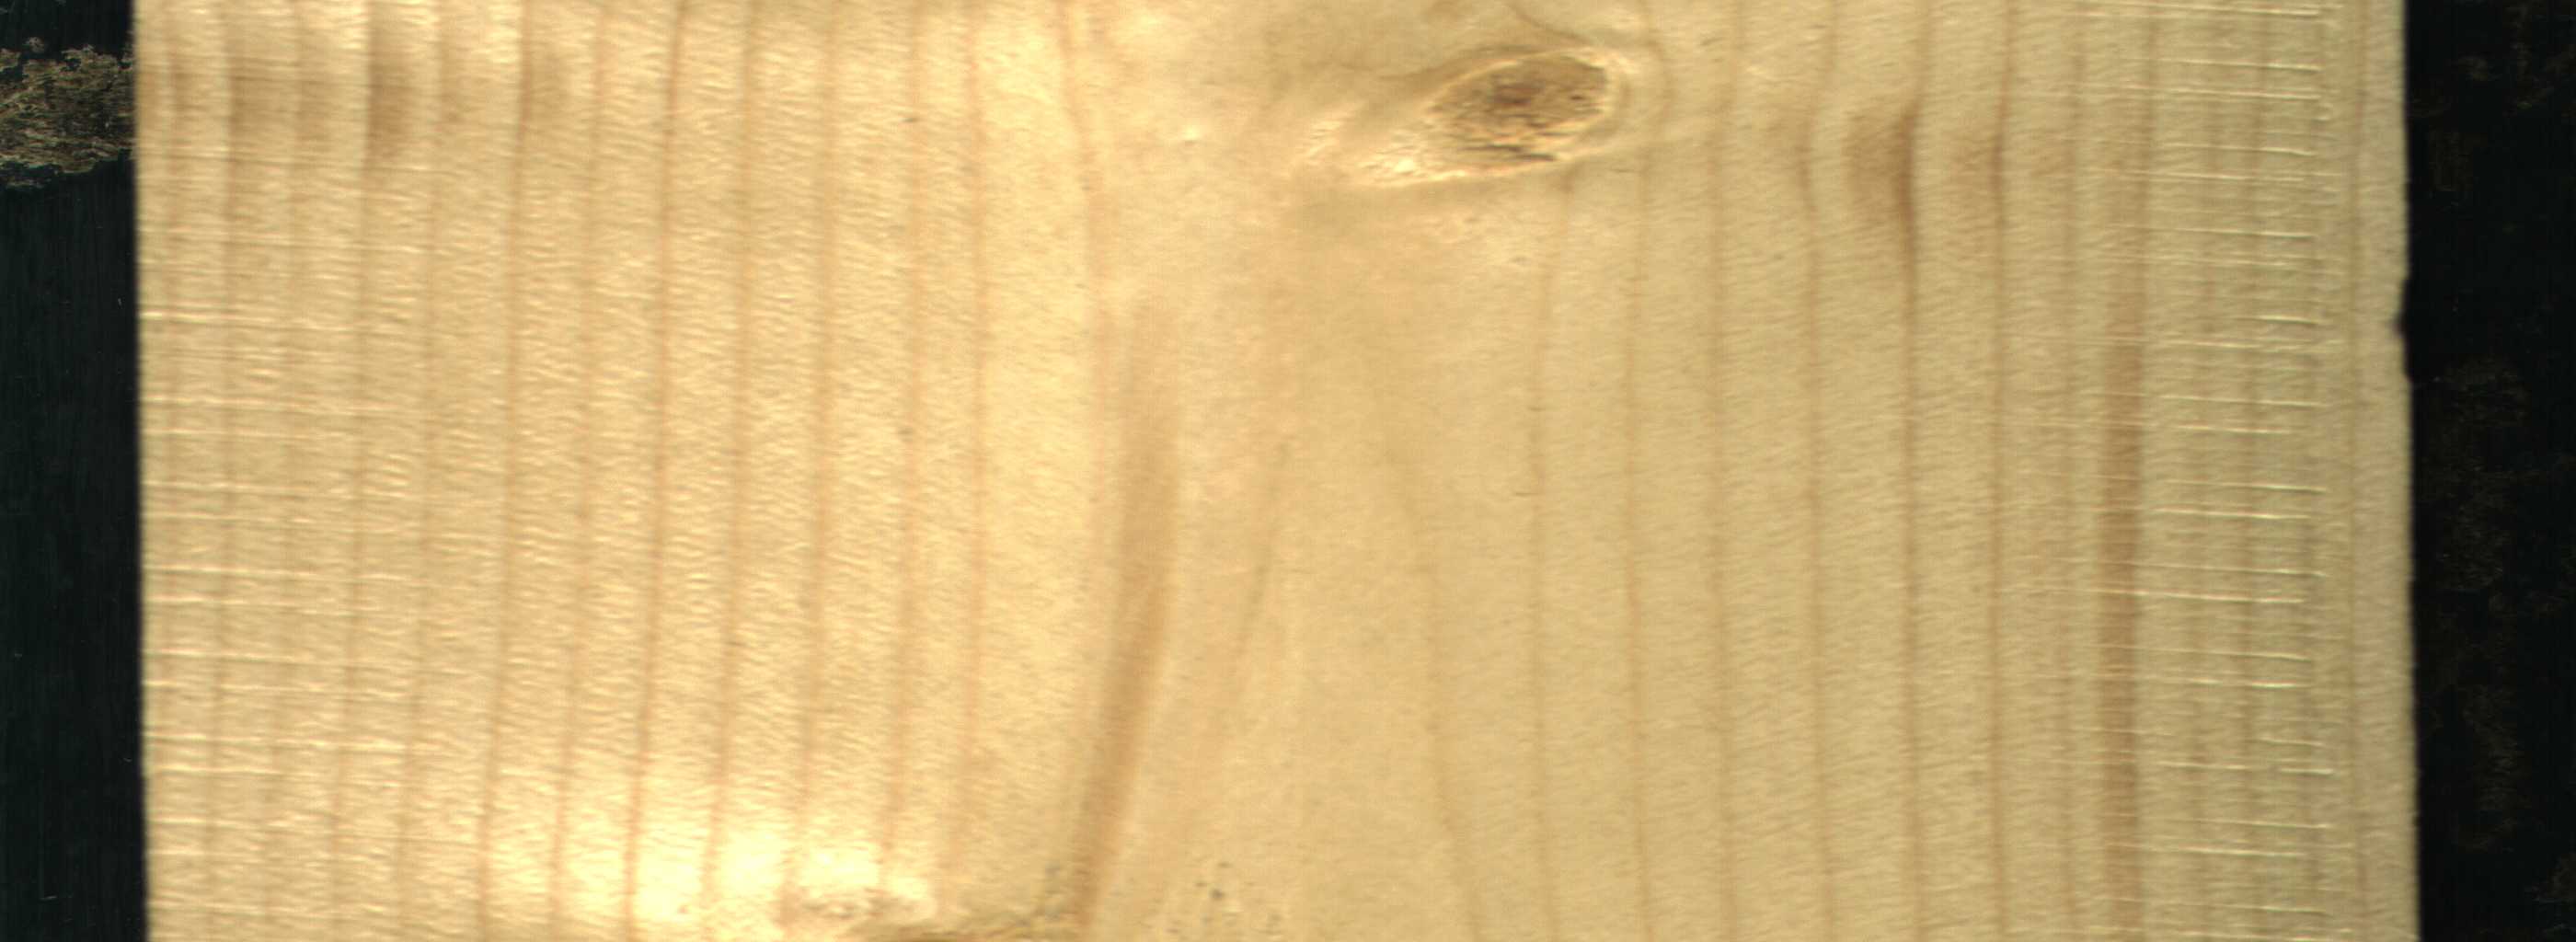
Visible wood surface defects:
Live_Knot